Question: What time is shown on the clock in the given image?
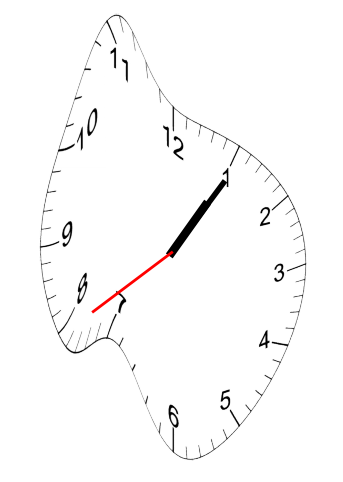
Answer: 01:05:39